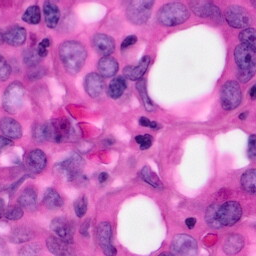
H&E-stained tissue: Pancreatic